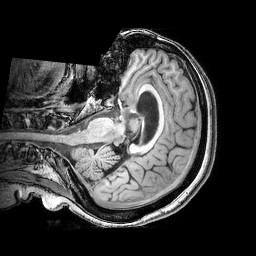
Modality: T1w
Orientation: axial
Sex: female
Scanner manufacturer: philips
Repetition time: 0.008193 s
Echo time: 0.00375 s